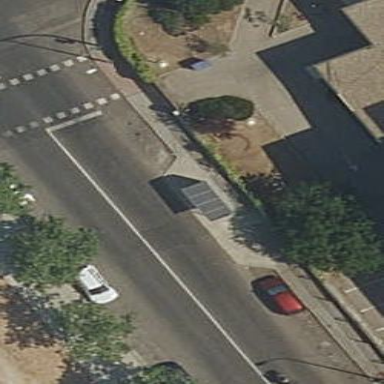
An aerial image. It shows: Garden with kerb barrier.